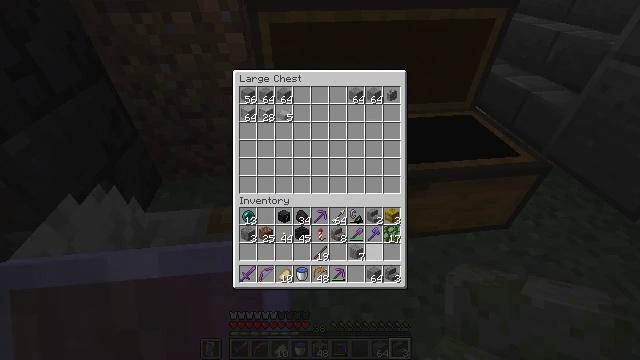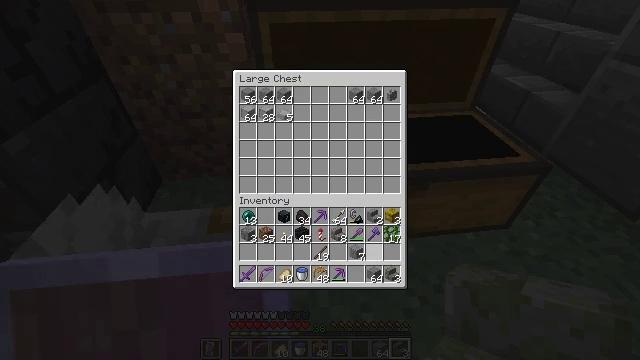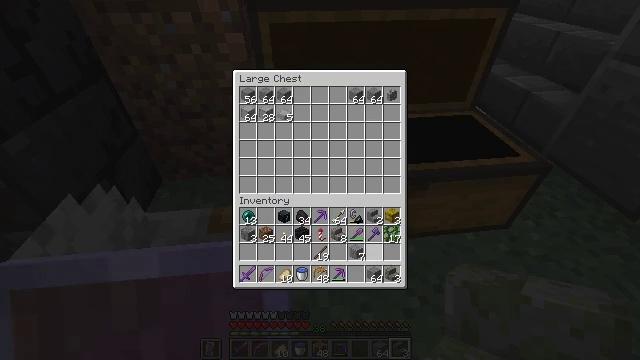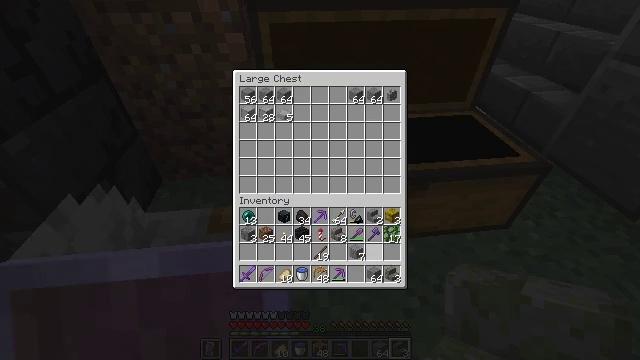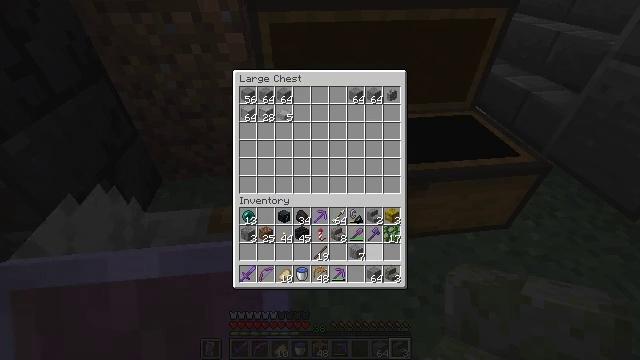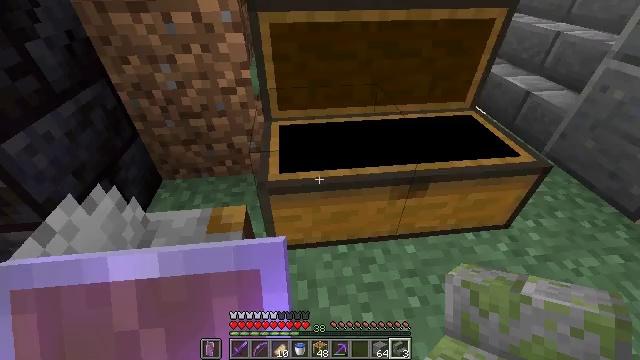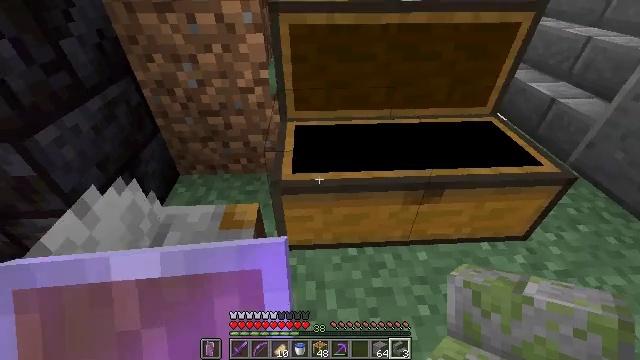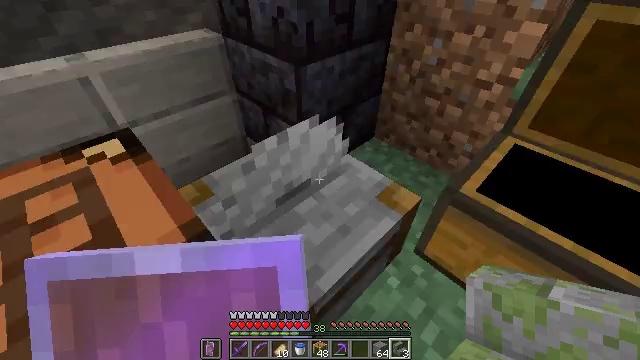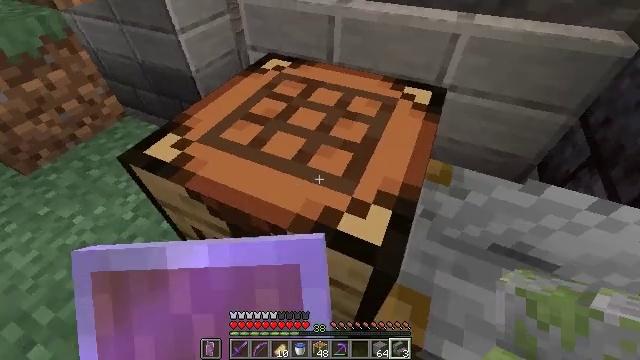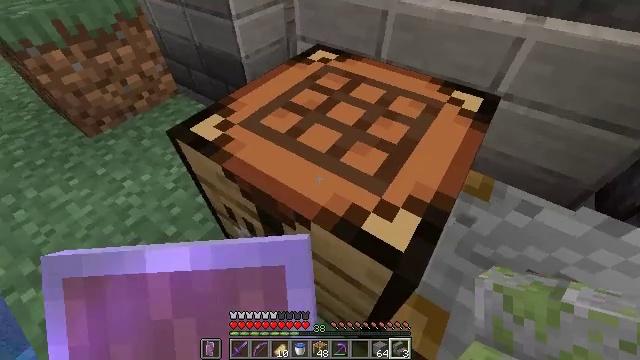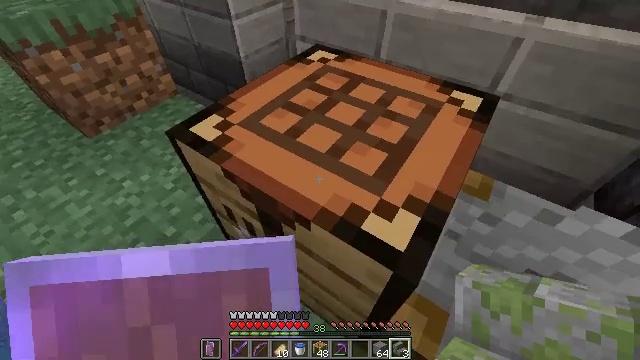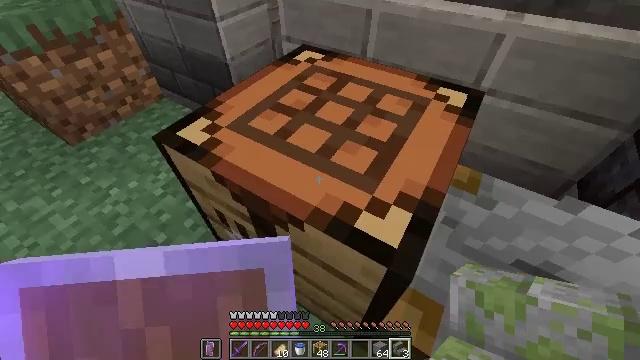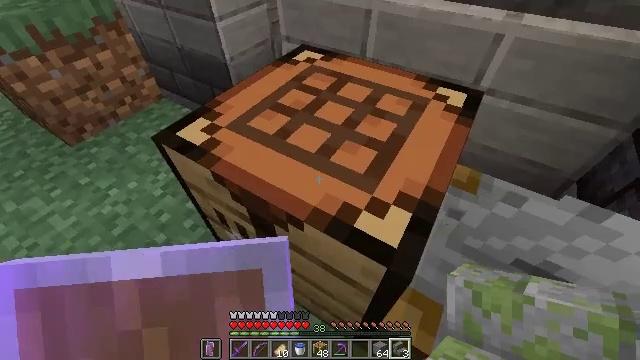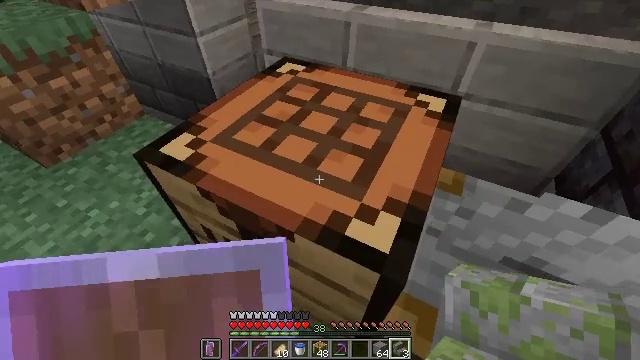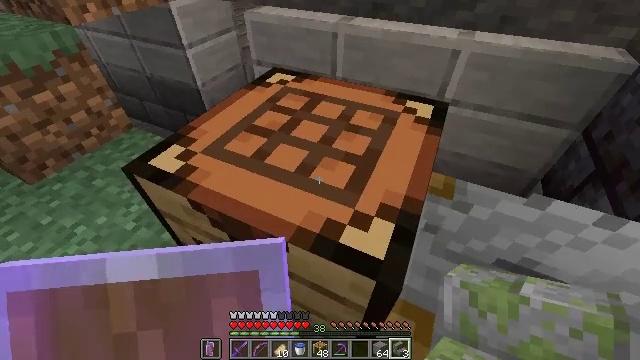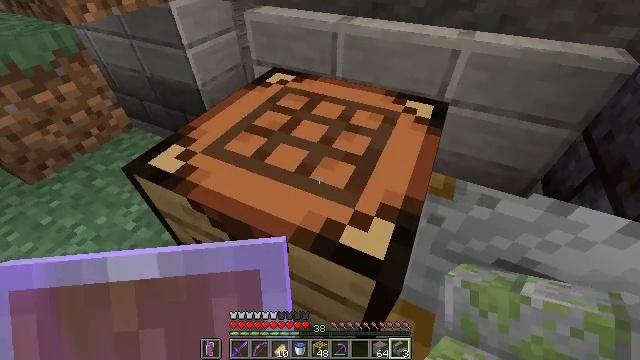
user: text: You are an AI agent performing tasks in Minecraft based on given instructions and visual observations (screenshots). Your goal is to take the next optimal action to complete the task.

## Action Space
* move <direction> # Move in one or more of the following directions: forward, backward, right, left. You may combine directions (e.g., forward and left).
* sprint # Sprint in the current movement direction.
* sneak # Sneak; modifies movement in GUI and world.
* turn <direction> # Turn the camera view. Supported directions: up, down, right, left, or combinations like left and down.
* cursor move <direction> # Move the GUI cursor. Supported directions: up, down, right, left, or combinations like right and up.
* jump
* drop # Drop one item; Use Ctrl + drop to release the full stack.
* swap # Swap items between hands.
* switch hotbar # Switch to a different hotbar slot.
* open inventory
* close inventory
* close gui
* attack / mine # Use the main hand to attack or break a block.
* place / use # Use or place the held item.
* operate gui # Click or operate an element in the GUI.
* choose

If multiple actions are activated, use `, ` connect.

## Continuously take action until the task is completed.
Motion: motion action
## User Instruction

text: Open the crafting table and craft polished andesite stairs.
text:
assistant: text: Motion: no_op
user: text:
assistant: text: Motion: no_op
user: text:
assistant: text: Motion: no_op
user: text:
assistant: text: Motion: no_op
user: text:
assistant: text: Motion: no_op
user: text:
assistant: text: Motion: turn left
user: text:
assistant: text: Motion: turn left and down
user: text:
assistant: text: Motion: turn left and down
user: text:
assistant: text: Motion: turn left and down
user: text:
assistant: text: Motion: no_op
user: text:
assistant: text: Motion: turn right
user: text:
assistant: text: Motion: no_op
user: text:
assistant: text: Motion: turn right and up
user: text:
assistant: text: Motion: turn right and up
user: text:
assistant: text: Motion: no_op
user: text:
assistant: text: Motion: use / place
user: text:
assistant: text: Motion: use / place
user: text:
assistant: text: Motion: use / place
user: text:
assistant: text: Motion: no_op
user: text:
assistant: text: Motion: no_op
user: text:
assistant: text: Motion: no_op
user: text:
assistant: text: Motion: no_op
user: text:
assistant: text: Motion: no_op
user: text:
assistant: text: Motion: no_op
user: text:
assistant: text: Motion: no_op
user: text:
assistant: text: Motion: no_op
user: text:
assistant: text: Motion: no_op
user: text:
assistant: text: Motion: turn right and down
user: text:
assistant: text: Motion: turn right and down
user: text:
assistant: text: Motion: turn right and down